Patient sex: M
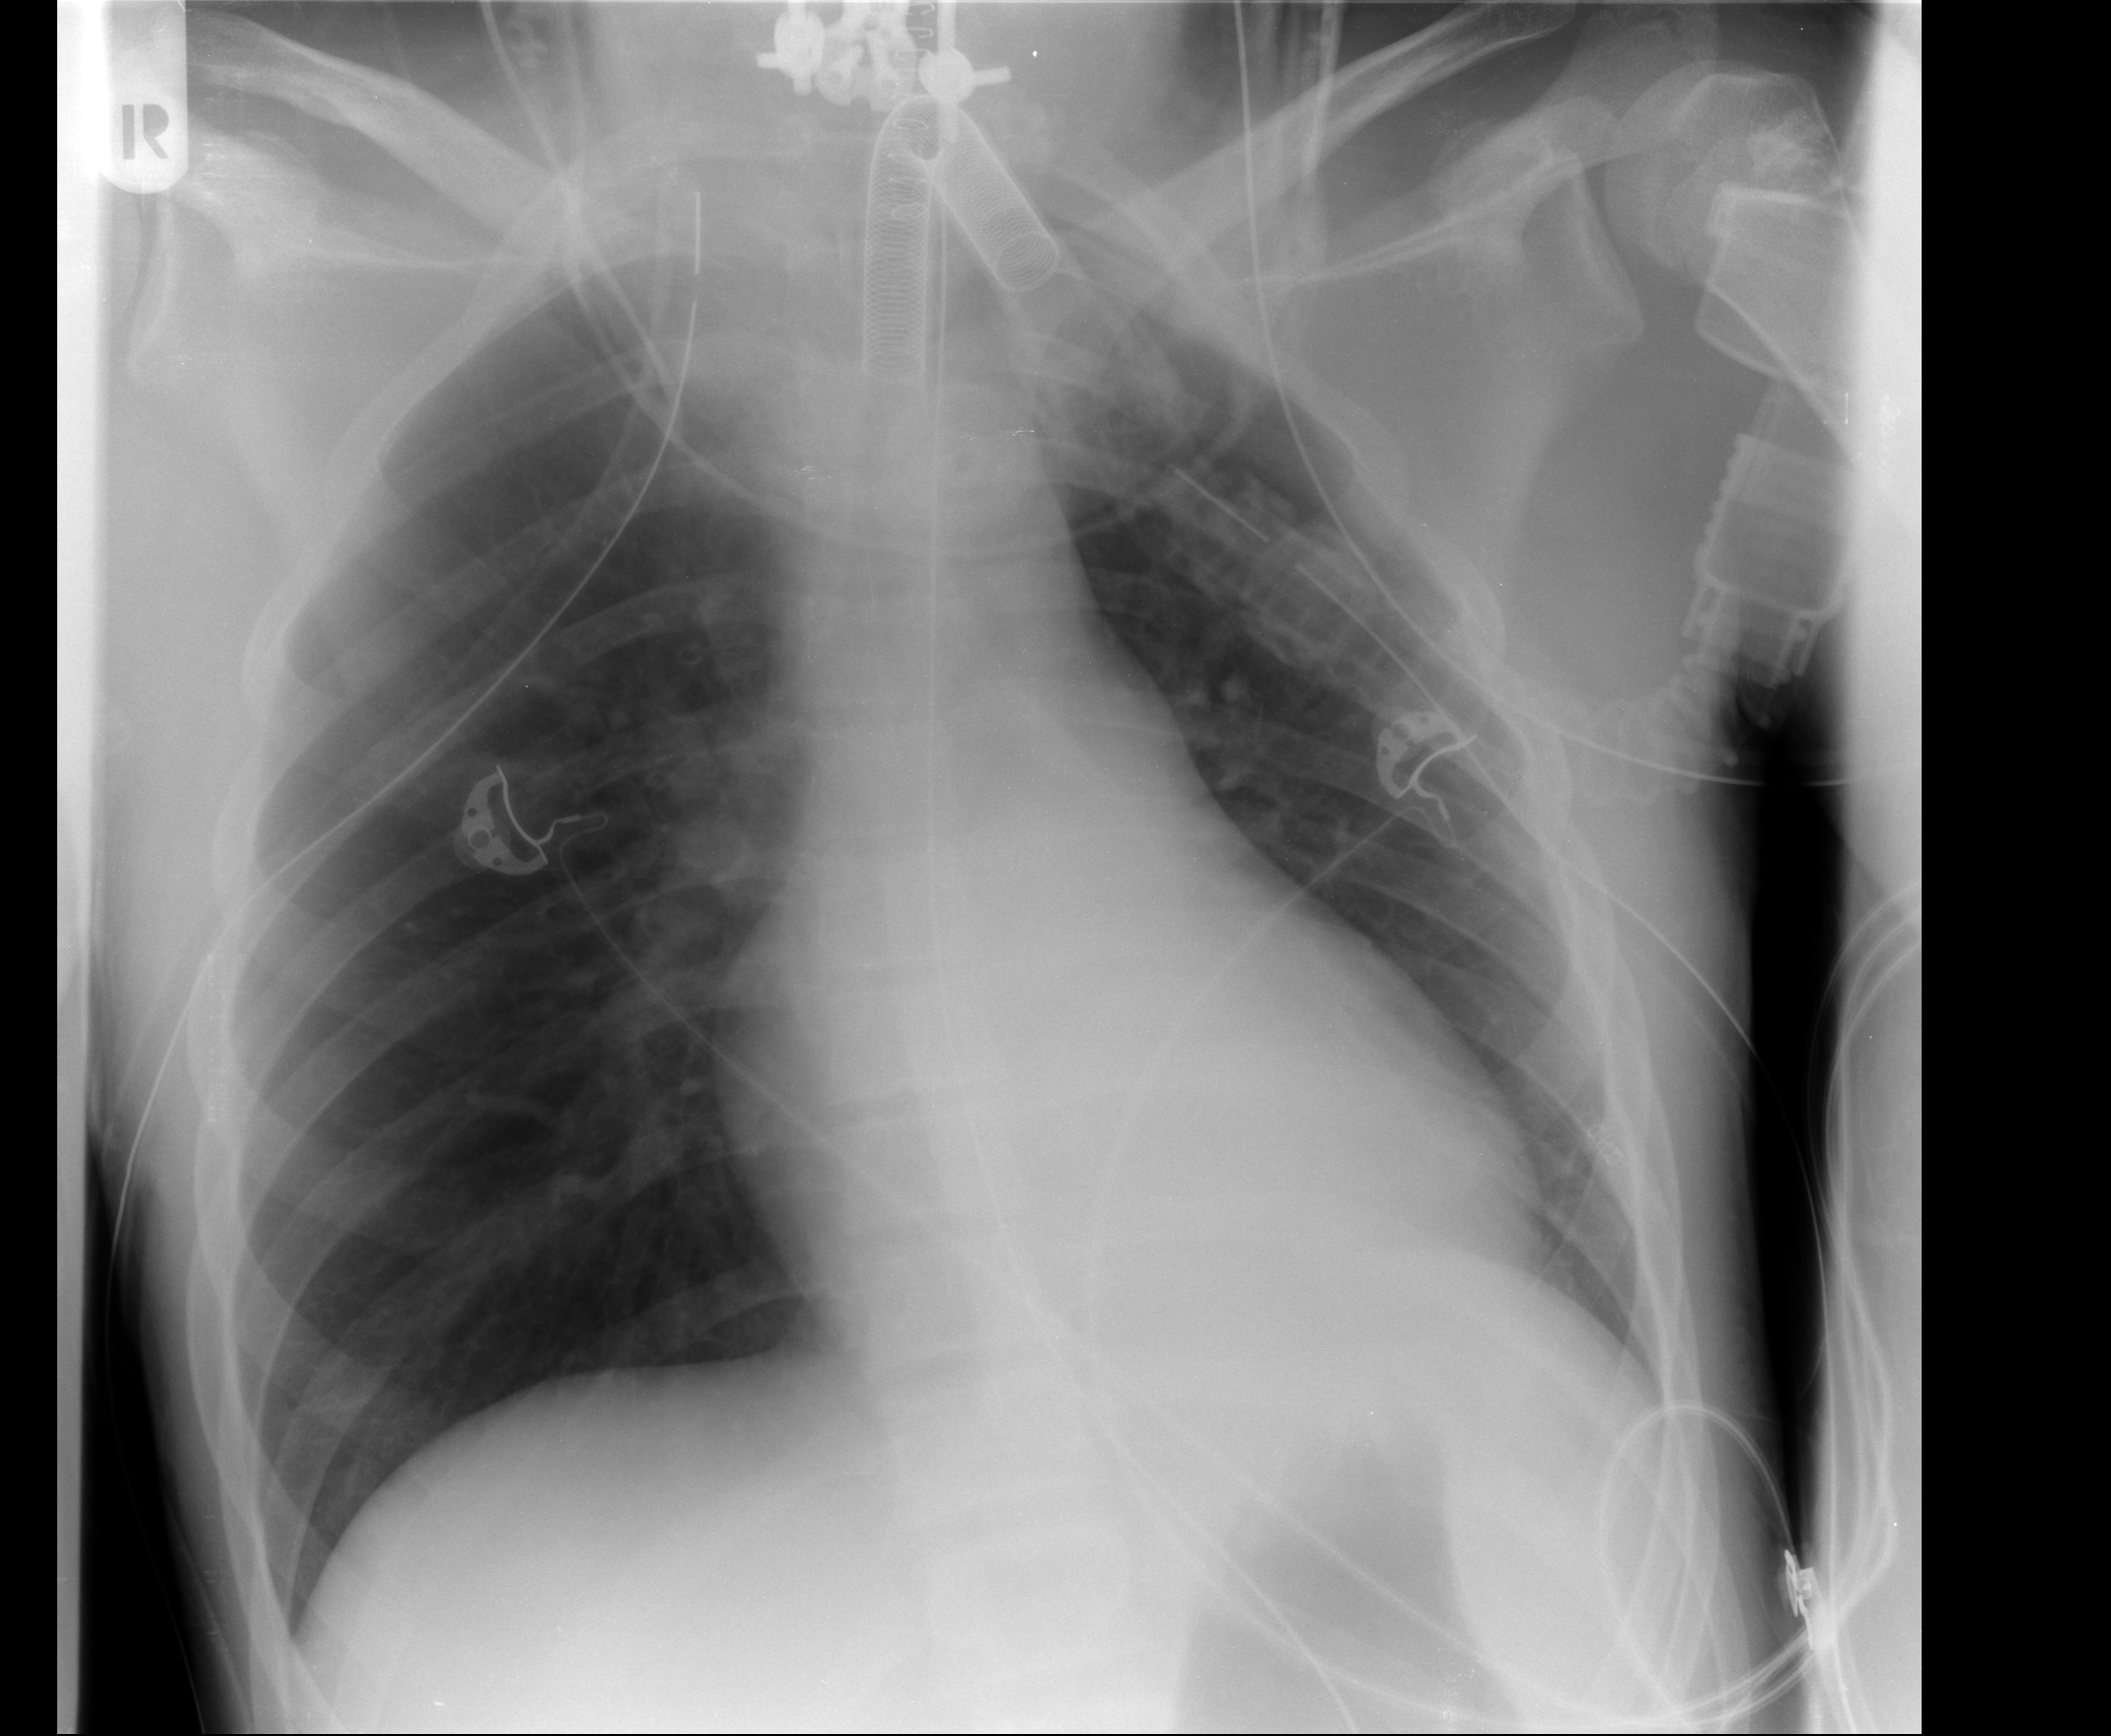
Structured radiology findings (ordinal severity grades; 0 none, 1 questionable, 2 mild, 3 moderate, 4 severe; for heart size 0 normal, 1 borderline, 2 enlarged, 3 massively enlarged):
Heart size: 1
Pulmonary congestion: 0
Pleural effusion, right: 0
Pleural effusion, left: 0
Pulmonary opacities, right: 0
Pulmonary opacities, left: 0
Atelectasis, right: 0
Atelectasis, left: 2